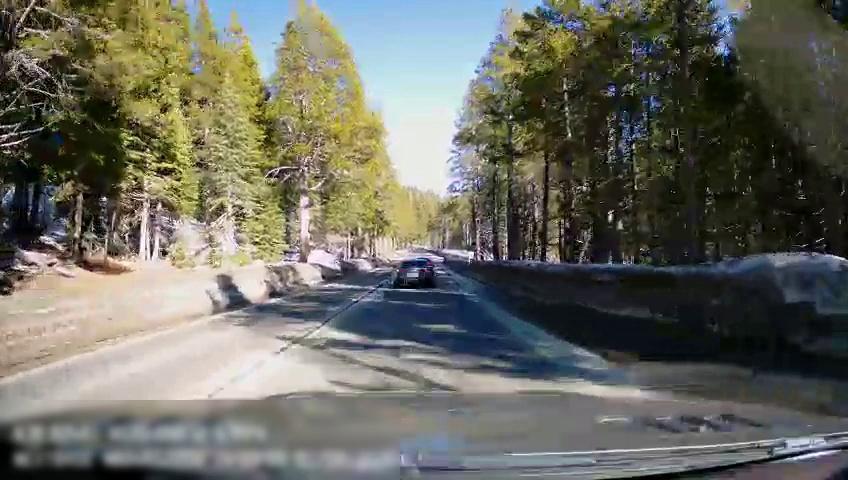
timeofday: Day
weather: Snowy
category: Drivable Space
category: Vehicles | Car